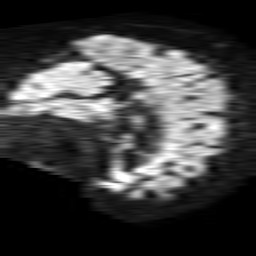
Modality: TRACE
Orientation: sagittal
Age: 69
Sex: male
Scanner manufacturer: philips
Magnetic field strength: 1.5 T
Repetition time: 4.6 s
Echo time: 0.08631 s